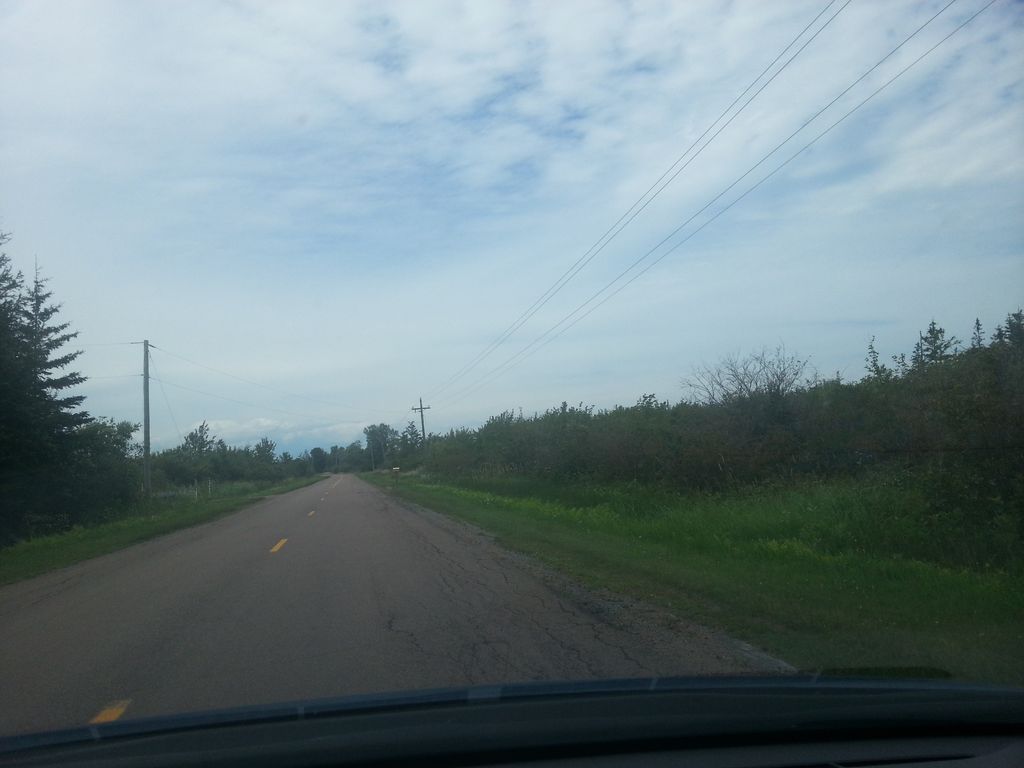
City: charlottetown